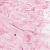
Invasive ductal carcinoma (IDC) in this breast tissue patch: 0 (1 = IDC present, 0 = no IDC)